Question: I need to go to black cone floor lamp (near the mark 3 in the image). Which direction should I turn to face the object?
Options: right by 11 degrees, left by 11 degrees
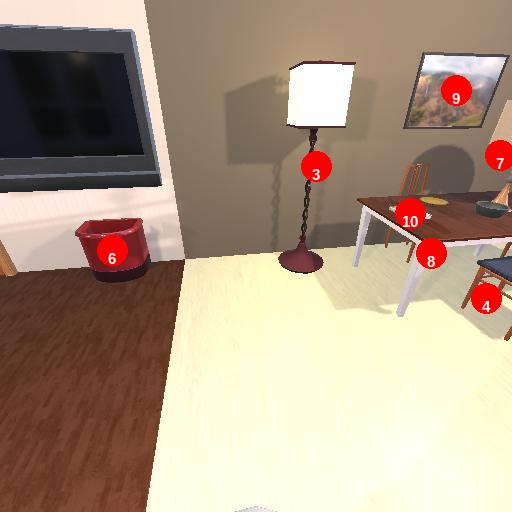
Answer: right by 11 degrees